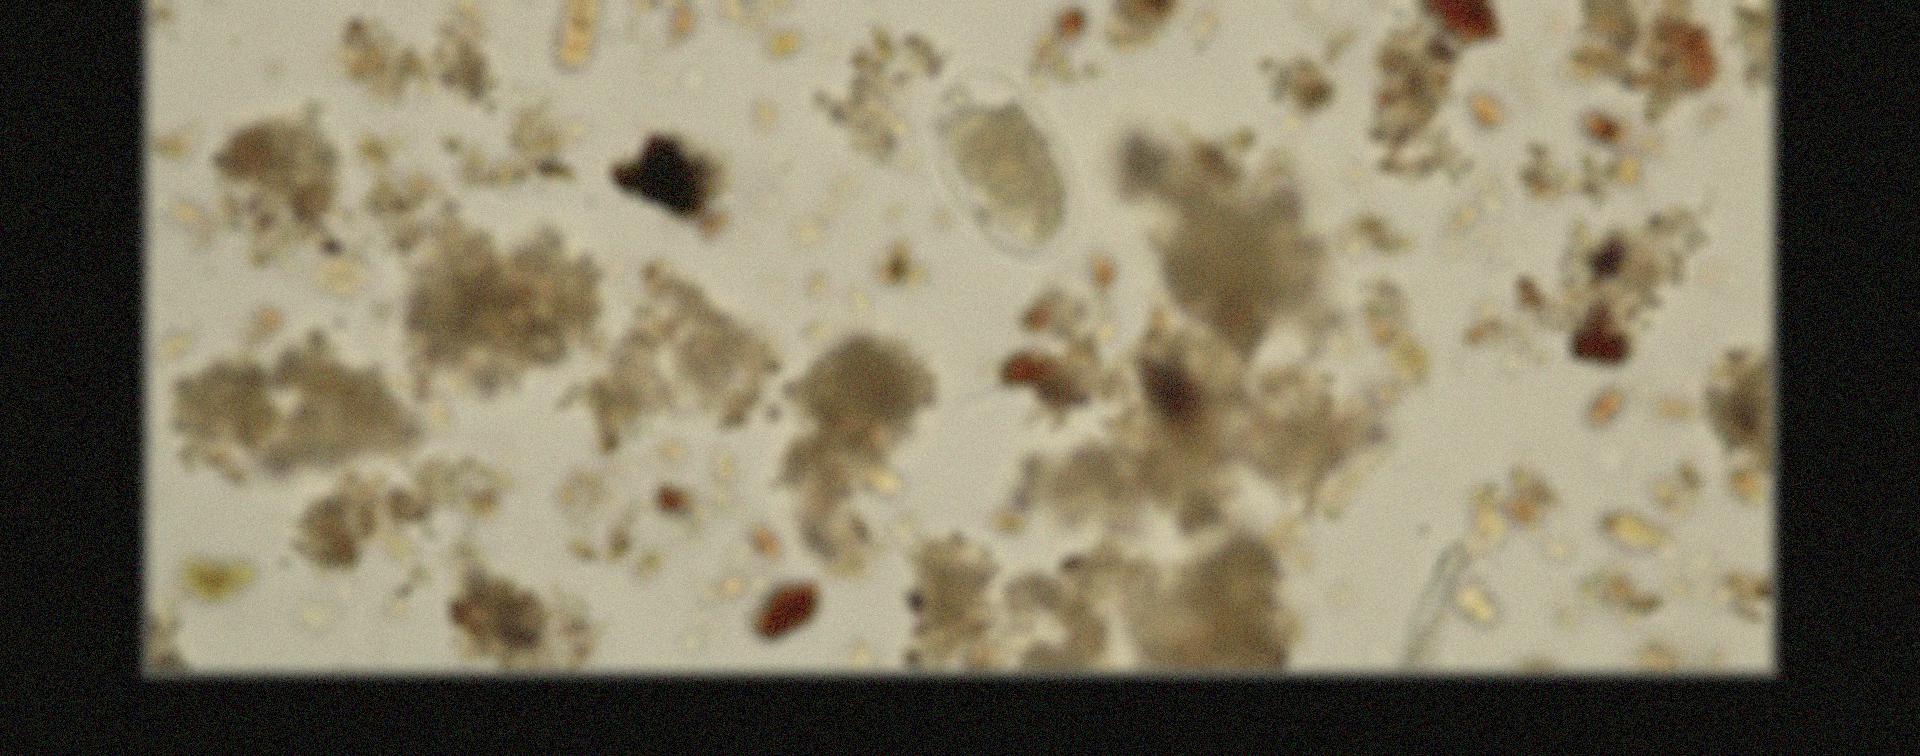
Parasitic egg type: Hookworm egg